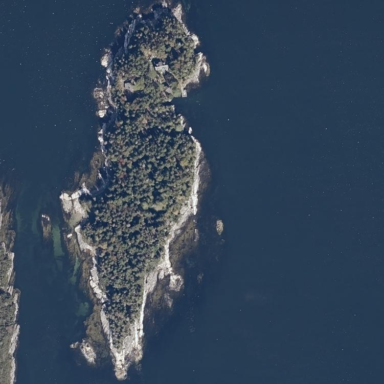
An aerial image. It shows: Islet located along the natural coastline.